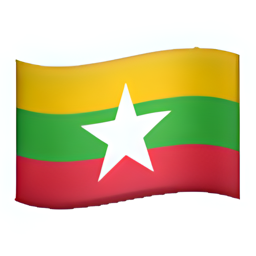
Name: flag for myanmar
Emoji: 🇲🇲
Group: Flags
Sub-group: country-flag